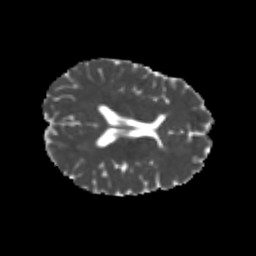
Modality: MD
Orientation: axial
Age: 21
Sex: female
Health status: healthy
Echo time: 0.074 s